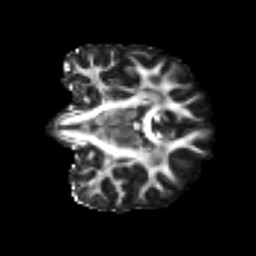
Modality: FA
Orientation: coronal
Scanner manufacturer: siemens
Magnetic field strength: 3 T
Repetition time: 3.6 s
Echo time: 0.092 s